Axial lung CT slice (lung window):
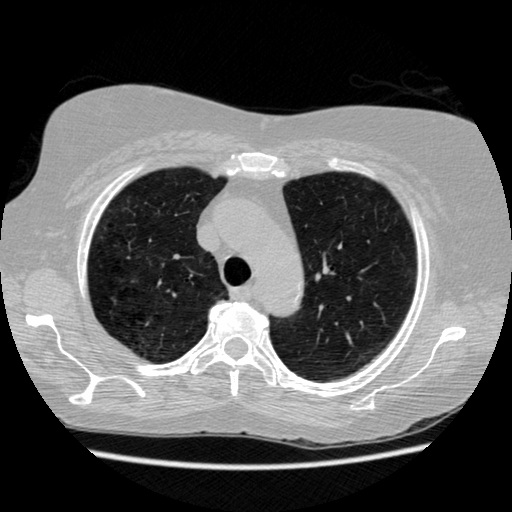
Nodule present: no